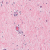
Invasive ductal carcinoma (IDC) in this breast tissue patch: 0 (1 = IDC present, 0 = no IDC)